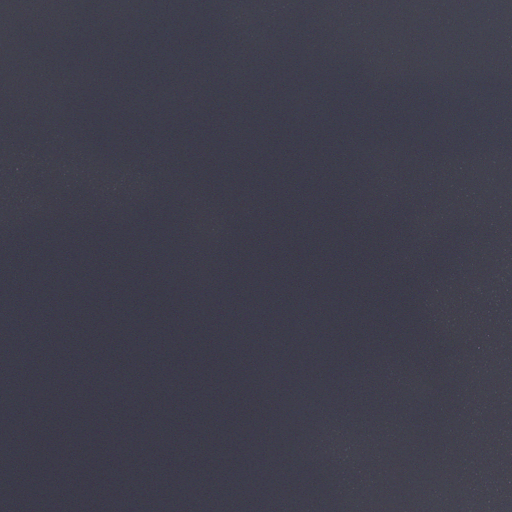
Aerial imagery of island in Massachusetts named Gull Island containing only open water